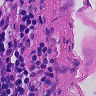
Metastatic tissue present: no